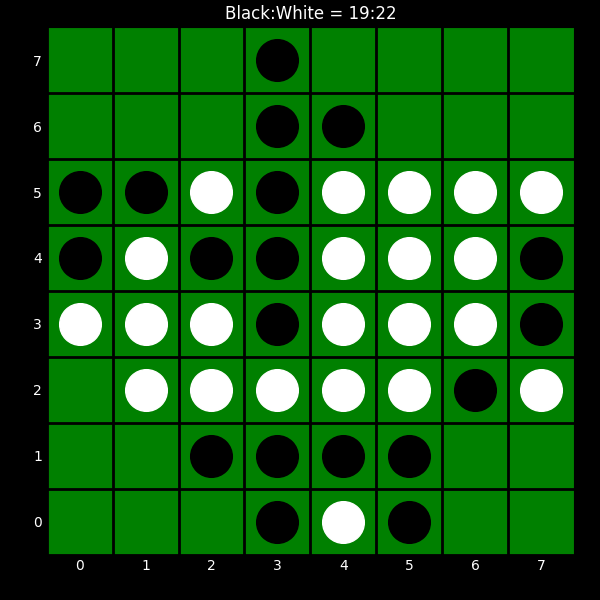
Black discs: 19
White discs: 22